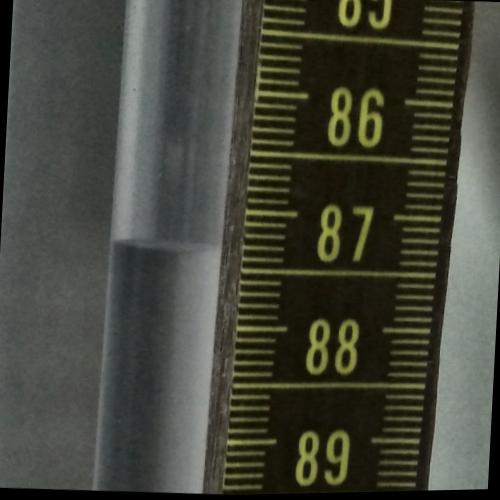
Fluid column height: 87.3 cm